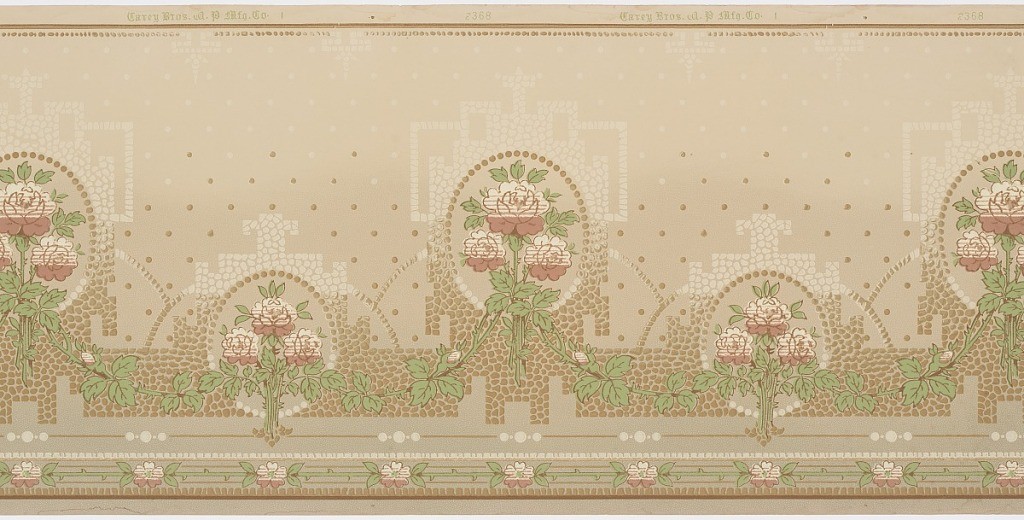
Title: Frieze
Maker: Carey Bros. W.P. Mfg. Co., Philadelphia, Pennsylvania, founded 1882
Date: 1905–1915
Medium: Machine-printed paper
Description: Alternating large and small floral bouquets within a pebbled medallion; band of flowers across the bottom; printed in mauve, green light yellow, tan; background shades from gray to tan